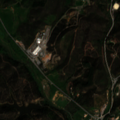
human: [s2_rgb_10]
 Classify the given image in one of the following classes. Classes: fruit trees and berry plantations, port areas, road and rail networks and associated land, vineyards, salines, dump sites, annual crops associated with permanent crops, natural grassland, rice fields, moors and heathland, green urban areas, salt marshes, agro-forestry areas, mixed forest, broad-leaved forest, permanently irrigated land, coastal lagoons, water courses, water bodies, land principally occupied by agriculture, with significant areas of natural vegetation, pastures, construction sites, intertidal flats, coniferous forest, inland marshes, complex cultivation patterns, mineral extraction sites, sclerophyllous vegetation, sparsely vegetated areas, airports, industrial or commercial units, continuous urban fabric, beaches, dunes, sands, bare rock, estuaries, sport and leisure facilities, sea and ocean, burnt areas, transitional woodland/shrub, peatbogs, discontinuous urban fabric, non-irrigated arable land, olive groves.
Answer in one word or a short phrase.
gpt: dump sites, complex cultivation patterns, land principally occupied by agriculture, with significant areas of natural vegetation, broad-leaved forest, sclerophyllous vegetation, transitional woodland/shrub